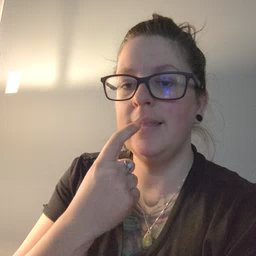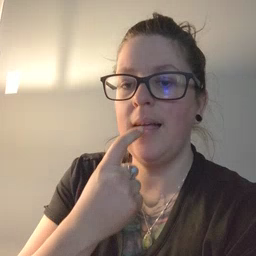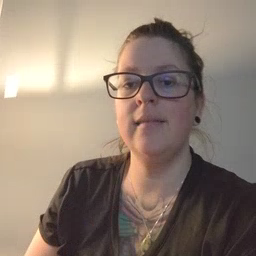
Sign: tongue